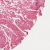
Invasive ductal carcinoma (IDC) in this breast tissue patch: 0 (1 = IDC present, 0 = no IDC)